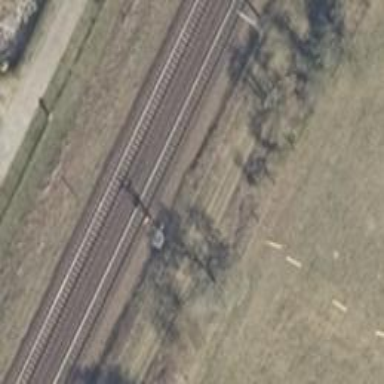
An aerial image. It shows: Railway signal.